Question: I have customized using jquery the bootstrap navigation whereby instead of clicking to enable the dropdown menu you can simply hover. However, I am trying to get it so the first menu is clickable as currently it is not. For example currently BLOG isn't clickable but I would like it to be. The other categories are clickable.

Does anyone have any experience in this on bootstrap? It is being built on wordpress. The jquery I used to allow the menu to show on hover is:
'''
jQuery(document).ready(function() {
var mq = window.matchMedia('(min-width: 768px)');
if (mq.matches) {
jQuery('ul.navbar-nav li').addClass('hovernav');
} else {
jQuery('ul.navbar-nav li').removeClass('hovernav');
};
/*
The addClass/removeClass also needs to be triggered
on page resize <=> 768px
*/
if (matchMedia) {
var mq = window.matchMedia('(min-width: 768px)');
mq.addListener(WidthChange);
WidthChange(mq);
}
function WidthChange(mq) {
if (mq.matches) {
jQuery('ul.navbar-nav li').addClass('hovernav');
} else {
jQuery('ul.navbar-nav li').removeClass('hovernav');
}
};
});
'''
The css is:
'''
@media (min-width: 768px) {
.navbar-nav .caret {
display:none;
}
.navbar-nav .open ul {
display:none;
}
.navbar-default .navbar-nav > .open > a,.navbar-default .navbar-nav > .open > a:hover,.navbar-default .navbar-nav > .open > a:focus,.navbar-default .navbar-nav > .active > a,.navbar-default .navbar-nav > .active > a:hover,.navbar-default .navbar-nav > .active > a:focus {
color:#555;
background:none;
}
.navbar-inverse .navbar-nav > .open > a,.navbar-inverse .navbar-nav > .open > a:hover,.navbar-inverse .navbar-nav > .open > a:focus,.navbar-inverse .navbar-nav > .active > a,.navbar-inverse .navbar-nav > .active > a:hover,.navbar-inverse .navbar-nav > .active > a:focus {
color:#969696;
background:none;
}
.navbar-default .navbar-nav > .hovernav > a {
color:#555;
}
.navbar-inverse .navbar-nav > .hovernav > a {
color:#969696;
}
.navbar-default .navbar-nav > .hovernav:hover > a,.navbar-default .navbar-nav > .hovernav:hover > a:hover,.navbar-default .navbar-nav > .hovernav:hover > a:focus {
color:#333;
background:transparent;
}
.navbar-inverse .navbar-nav > .hovernav:hover > a,.navbar-inverse .navbar-nav > .hovernav:hover > a:hover,.navbar-inverse .navbar-nav > .hovernav:hover > a:focus {
color:#F7F7F7;
background:transparent;
}
.navbar-default .navbar-nav > li:hover {
background:#e7e7e7;
}
.navbar-inverse .navbar-nav > li:hover {
background:#080808;
}
.navbar-nav .hovernav:hover > .dropdown-menu {
display:block;
}
}
'''
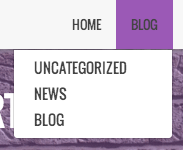
Answer: Problems using matchMedia/media queries to accomplish what you're doing:
Hover does not exist on touch. IOS takes a hover and one click triggers the dropdown 2 clicks get to the link, BUUUT android doesn't work this way. So on touch devices those drop menus won't be accessible. How to do this correctly:
1. Detect touch and no-touch on Android, IOS, and Windows 8 phones.
2. Remove the Attribute data-toggle on the .dropdown a link -- removing this allows the click to work on that toggle.
3. Wrap the removing attribute in an if statement if no-touch
4. Wrap the hover script in a no-touch if statement
5. Have a fallback for touch devices so they can get to the first menu item
---
## DEMO: http://jsbin.com/ejAXoda/1/
Edit: <URL>
---
'''
.touch .mobile-link {display:block;}
.no-touch .mobile-link {display:none}
'''
'''
/* ----- Detect touch or no-touch */
/* Detects touch support and adds appropriate classes to html and returns a JS object
* Copyright (c) 2013 Izilla Partners Pty Ltd
* http://www.izilla.com.au
* Licensed under the MIT license
* https://coderwall.com/p/egbgdw
*/
var supports = (function () {
var a = document.documentElement,
b = "ontouchstart" in window || navigator.msMaxTouchPoints;
if (b) {
a.className += " touch";
return {
touch: true
}
} else {
a.className += " no-touch";
return {
touch: false
}
}
})();
// -------- DO the stuff only on no-touch devices only
if ($("html").hasClass("no-touch")) {
// ------- REMOVE THE DATA TOGGLE ONLY ON "no-touch" devices and get the link to work
$('.dropdown > a').removeAttr("data-toggle");
// Hover dropdown for Bootstrap 3.x wrapped in this no-touch var
/*
* Project: Bootstrap Hover Dropdown
* Author: Cameron Spear
* Contributors: Mattia Larentis
*
* Dependencies: Bootstrap's Dropdown plugin, jQuery
*
* A simple plugin to enable Bootstrap dropdowns to active on hover and provide a nice user experience.
*
* License: MIT
*
* http://cameronspear.com/blog/bootstrap-dropdown-on-hover-plugin/
*/
(function (e, t, n) {
if ("ontouchstart" in document) return;
var r = e();
e.fn.dropdownHover = function (n) {
r = r.add(this.parent());
return this.each(function () {
var i = e(this),
s = i.parent(),
o = {
delay: 500,
instantlyCloseOthers: !0
}, u = {
delay: e(this).data("delay"),
instantlyCloseOthers: e(this).data("close-others")
}, a = e.extend(!0, {}, o, n, u),
f;
s.hover(function (n) {
if (!s.hasClass("open") && !i.is(n.target)) return !0;
a.instantlyCloseOthers === !0 && r.removeClass("open");
t.clearTimeout(f);
s.addClass("open");
s.trigger(e.Event("show.bs.dropdown"))
}, function () {
f = t.setTimeout(function () {
s.removeClass("open");
s.trigger("hide.bs.dropdown")
}, a.delay)
});
i.hover(function () {
a.instantlyCloseOthers === !0 && r.removeClass("open");
t.clearTimeout(f);
s.addClass("open");
s.trigger(e.Event("show.bs.dropdown"))
});
s.find(".dropdown-submenu").each(function () {
var n = e(this),
r;
n.hover(function () {
t.clearTimeout(r);
n.children(".dropdown-menu").show();
n.siblings().children(".dropdown-menu").hide()
}, function () {
var e = n.children(".dropdown-menu");
r = t.setTimeout(function () {
e.hide()
}, a.delay)
})
})
})
};
e(document).ready(function () {
e('[data-hover="dropdown"]').dropdownHover()
})
})(jQuery, this);
} //END IF no-touch for hover script & removeAttr for the links to work
'''
'''
<!-- Static navbar -->
<div class="navbar navbar-default" role="navigation">
<div class="navbar-header">
<button type="button" class="navbar-toggle" data-toggle="collapse" data-target=".navbar-collapse">
<span class="sr-only">Toggle navigation</span>
<span class="icon-bar"></span>
<span class="icon-bar"></span>
<span class="icon-bar"></span>
</button>
<a class="navbar-brand" href="#">Project name</a>
</div>
<div class="navbar-collapse collapse">
<ul class="nav navbar-nav">
<li class="active"><a href="#">Link</a></li>
<li><a href="#">Link</a></li>
<li><a href="#">Link</a></li>
<li class="dropdown">
<a href="http://getbootstrap.com" data-toggle="dropdown" data-hover="dropdown" data-delay="1000" data-close-others="false">Blog <b class="caret"></b></a>
<ul class="dropdown-menu">
<!-- add for touch they won't be able to get to the link -->
<li class="mobile-link"><a href="blog.html">Latest News</a></li>
<li><a href="#">Action</a></li>
<li><a href="#">Another action</a></li>
<li><a href="#">Something else here</a></li>
<li class="divider"></li>
<li class="dropdown-header">Nav header</li>
<li><a href="#">Separated link</a></li>
<li><a href="#">One more separated link</a></li>
</ul>
</li>
</ul>
<ul class="nav navbar-nav navbar-right">
<li class="active"><a href="./">Default</a></li>
<li><a href="../navbar-static-top/">Static top</a></li>
<li><a href="../navbar-fixed-top/">Fixed top</a></li>
</ul>
</div><!--/.nav-collapse -->
</div>
'''
I tested this on Android. Test this on IOS, Windows 8, and other devices before awarding/accepting. Should work smoothly.